Interaction volume radius: 10 \u00c5
Interaction volume height: 10 \u00c5
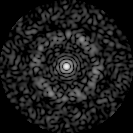
Disorder parameter: 0.818